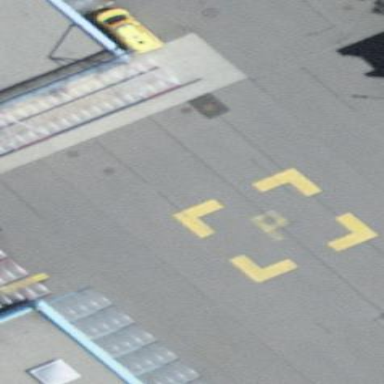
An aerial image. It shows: Image of helipad at airport.